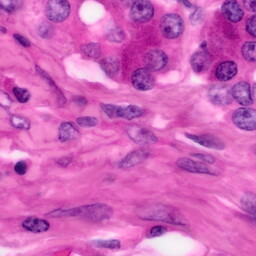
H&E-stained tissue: Pancreatic